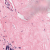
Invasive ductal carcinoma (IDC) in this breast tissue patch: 0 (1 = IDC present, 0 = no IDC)